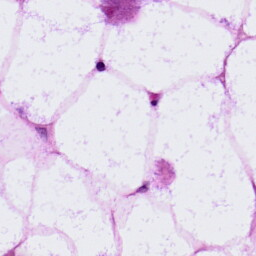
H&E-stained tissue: LymphNode